Question: I need to do 2 things over the ActionBar:
- -
The result would be like this:

To achieve the first, I'm following the answer <URL>, but it doesn't situate the image on the right side, it gets near the title. This is the code extracted from that post:
'''
ActionBar actionBar = getActionBar();
actionBar.setDisplayOptions(actionBar.getDisplayOptions()
| ActionBar.DISPLAY_SHOW_CUSTOM);
ImageView imageView = new ImageView(actionBar.getThemedContext());
imageView.setScaleType(ImageView.ScaleType.CENTER);
imageView.setImageResource(R.drawable.ic_launcher);
ActionBar.LayoutParams layoutParams = new ActionBar.LayoutParams(
ActionBar.LayoutParams.WRAP_CONTENT,
ActionBar.LayoutParams.WRAP_CONTENT, Gravity.RIGHT
| Gravity.CENTER_VERTICAL);
layoutParams.rightMargin = 40;
imageView.setLayoutParams(layoutParams);
actionBar.setCustomView(imageView);
'''
This is my imageview containing layout:
'''
<RelativeLayout
xmlns:android="http://schemas.android.com/apk/res/android"
xmlns:tools="http://schemas.android.com/tools"
android:layout_width="match_parent"
android:layout_height="match_parent">
<ImageView
android:id="@+id/ablogo"
android:layout_width="wrap_content"
android:layout_height="wrap_content"
android:layout_alignParentRight="true"
android:layout_alignParentTop="true"
android:src="@drawable/ic_launcher" />
</RelativeLayout>
'''
Then, to get the second thing, this is, hide the default title icon, I simply use this:
'''
ActionBar actionBar = getSupportActionBar();
actionBar.setDisplayShowHomeEnabled(false);
'''
Doing this, I get to hide the icon, but the Tabs go above the ActionBar, this is, the actionBar gets situated below the Tabs.
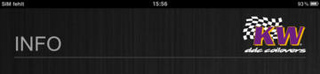
Answer: For the first workaround, I created a layout to set as custom actionBar. The layout would be the same as above's, but the way to define it in the MainActivity changes this way:
'''
/*Inflate your custom actionBar layout*/
final ViewGroup actionBarLayout = (ViewGroup) getLayoutInflater().inflate(R.layout.actionbar_logo, null);
/*Ads tabs*/
ActionBar actionBar = getSupportActionBar();
actionBar.setNavigationMode(ActionBar.NAVIGATION_MODE_TABS);
/*Set up your ActionBar*/
actionBar.setDisplayShowHomeEnabled(true);
actionBar.setDisplayShowTitleEnabled(true);
actionBar.setDisplayShowCustomEnabled(true);
actionBar.setCustomView(actionBarLayout);
'''
This way I get to set the icon on the right hand side. But still have to solve an issue with the title.
For the second workaround, I don't hide/dissable the icon that way, I show it, but then I set it invisible. This way the tabs get perfectly situated under the actionBar.
'''
actionBar.setDisplayShowHomeEnabled(true);
View homeIcon = findViewById(android.R.id.home);
((View) homeIcon.getParent()).setVisibility(View.GONE);
'''